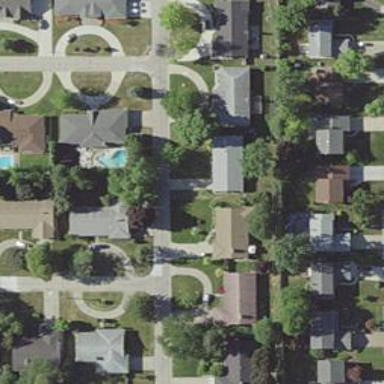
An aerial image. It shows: Driveway.